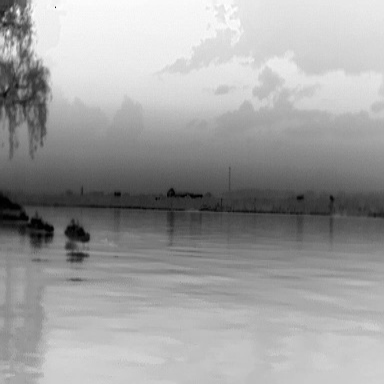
There are two warships in the infrared image.